Question: I'm using FirefoxDeveloperEdition 36 on OSX 10.10.1. I've enabled the "Disable Cache (when toolbox is open)" option in the toolbox's settings panel:

However, I'm not seeing my changes until I manually clear the cache via => => , even if I have the toolbox open.
I'm using <URL>, so I'm guessing this is the root issue.
Is this option not working as promised, or am I doing something wrong? I'd like to avoid the <URL> if possible.
I haven't noticed this behavior in any other browser.
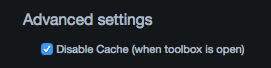
Answer: This is a known bug: <URL>
Be sure to upgrade to the latest Firefox release, as some aspects of the bug have been fixed already.